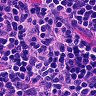
Metastatic tissue present: no